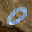
Label: 0